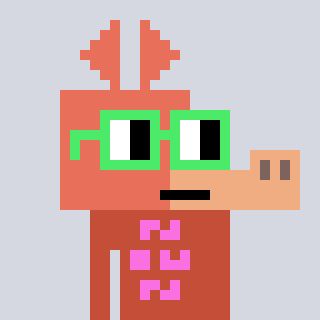
a pixel art character with square light green glasses, a aardvark-shaped head and a rust-colored body on a cool background